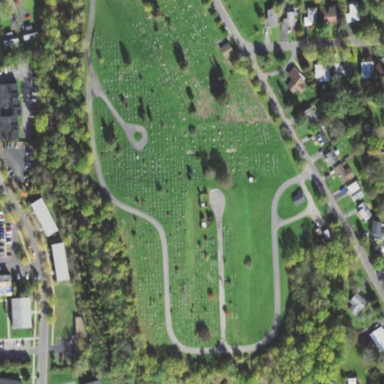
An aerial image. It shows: Cemetery.